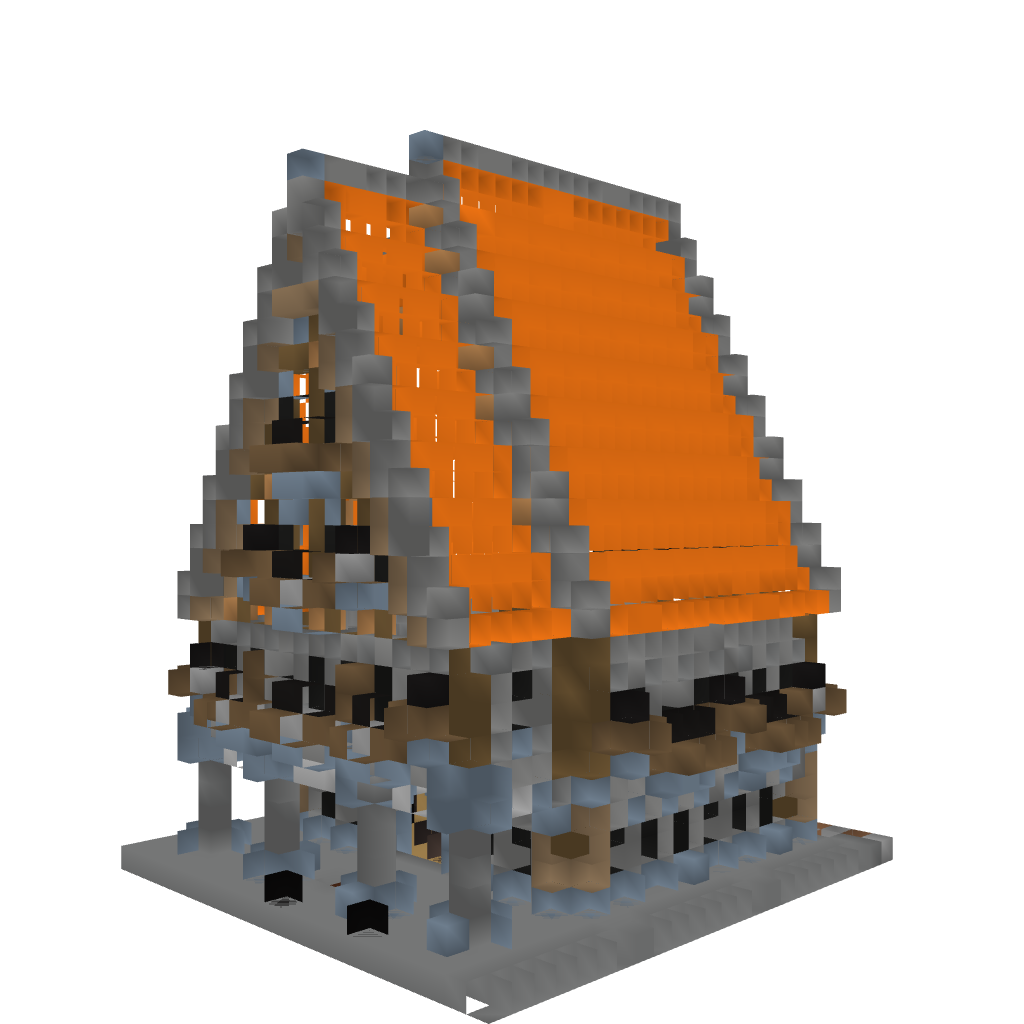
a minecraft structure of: Medieval House 1